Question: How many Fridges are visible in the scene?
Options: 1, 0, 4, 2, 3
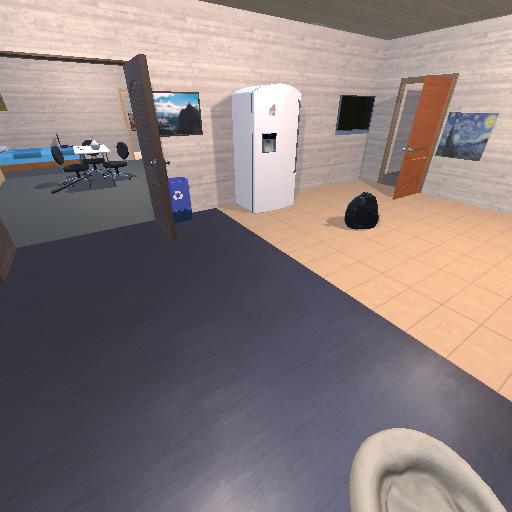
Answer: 1